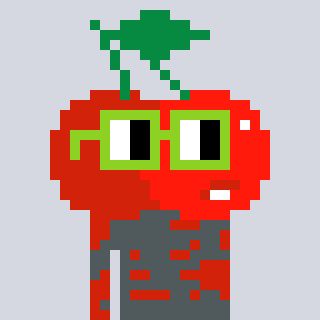
a pixel art character with square light green glasses, a cherry-shaped head and a red-colored body on a cool background